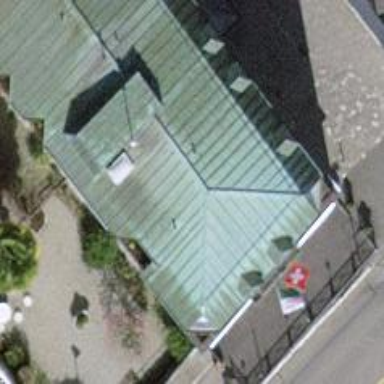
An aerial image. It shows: Restaurant.